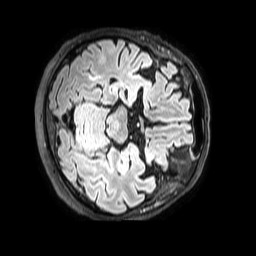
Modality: FLAIR
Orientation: axial
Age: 55
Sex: male
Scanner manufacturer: philips
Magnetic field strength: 3 T
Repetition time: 4.8 s
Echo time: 0.2795 s